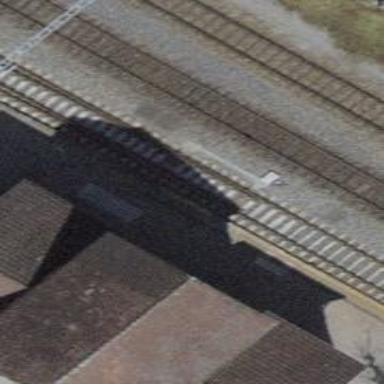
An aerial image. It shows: Railway switch.